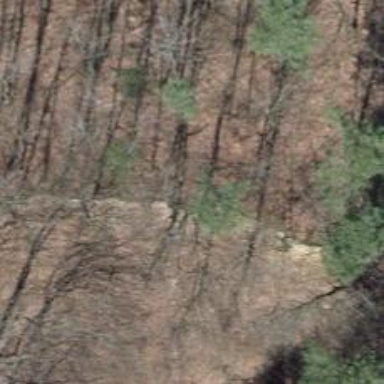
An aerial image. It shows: Natural cliff.